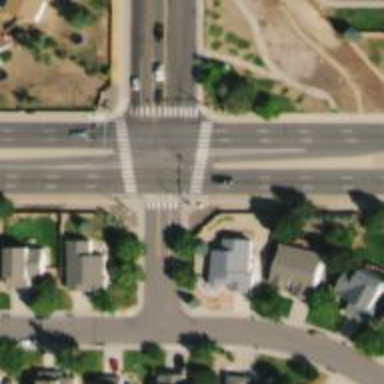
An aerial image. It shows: Footway crossing with uncontrolled zebra markings.